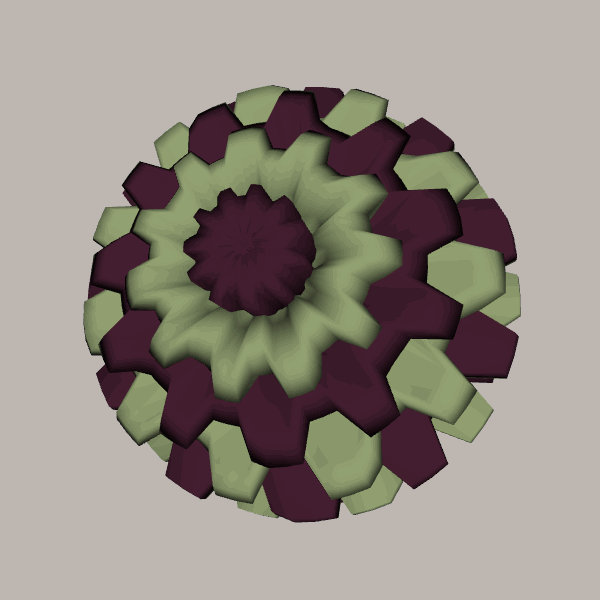
Background: light